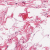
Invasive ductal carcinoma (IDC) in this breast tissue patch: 0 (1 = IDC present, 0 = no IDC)